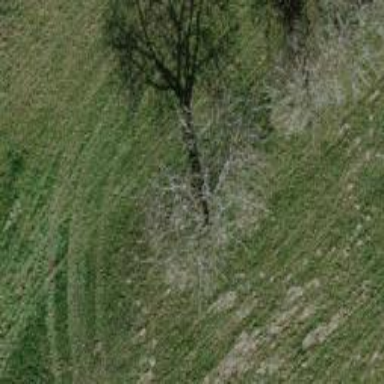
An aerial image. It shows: Beautiful tree in nature.